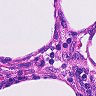
Metastatic tissue present: no